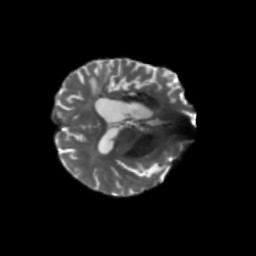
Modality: T2w
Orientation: axial
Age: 70
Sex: male
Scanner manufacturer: siemens
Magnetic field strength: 3 T
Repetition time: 5.47 s
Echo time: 0.0854 s